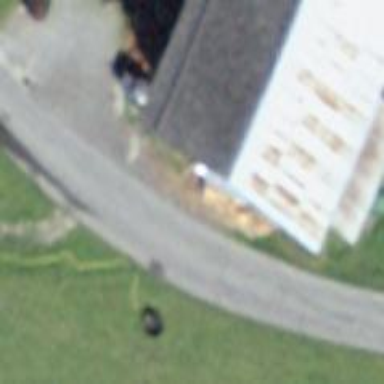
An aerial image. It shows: Rural barn.